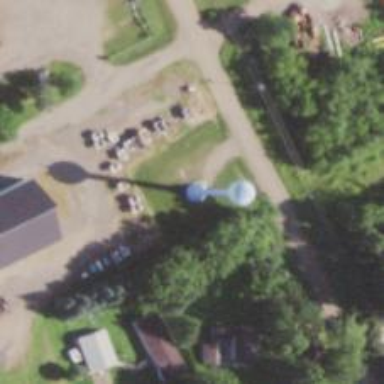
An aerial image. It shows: Water tower that is man-made.